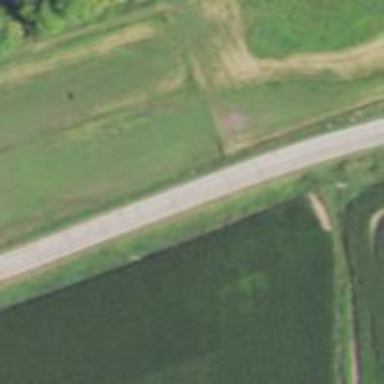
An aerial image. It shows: Secondary road.